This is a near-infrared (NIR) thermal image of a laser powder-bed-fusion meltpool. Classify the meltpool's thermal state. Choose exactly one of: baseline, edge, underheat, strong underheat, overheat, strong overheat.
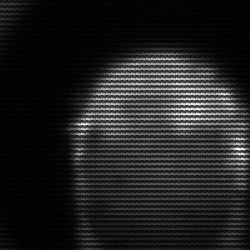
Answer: edge